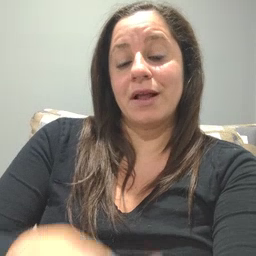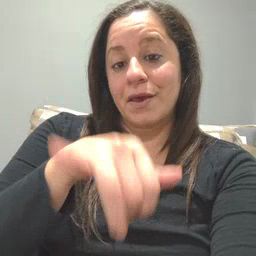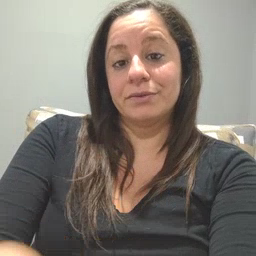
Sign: that